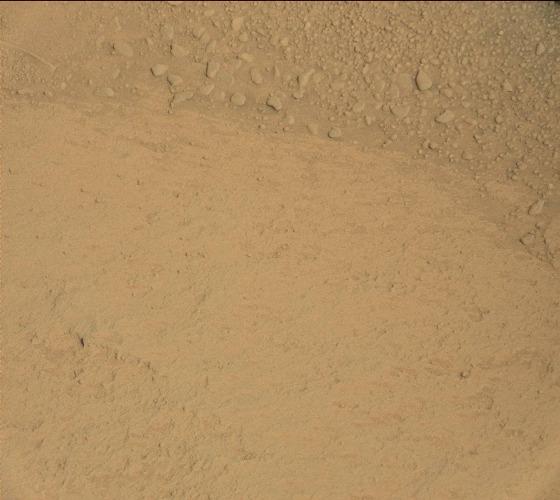
Terrain classes present: Bedrock, Gravel / Sand / Soil